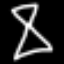
Label: hourglass